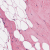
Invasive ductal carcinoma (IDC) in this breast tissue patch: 0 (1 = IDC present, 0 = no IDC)